Question: So basically i have a menu like this: [home, projects, sounds, contact], with a little circle on top of the menu. so i want it that when i click a menu item the little circle moves to the item(on top of it).
So something like this:

This is my jquery so far:
'''
$(document).ready(function(){
var position = 80;
$('.navP').click(function(){
// change all to black, then change the one I clicked to red
$('#indicatorBar').animate({'margin-left':'+='+position+'px'}, 1000);
$('.navP').css('color', 'white');
$(this).css('color', 'red');
});
});
'''
My html:
'''
<div class ="menuContainer">
<span id="indicatorBar">
<i class="icon-circle"></i>
</span>
<a class="nameBanner" href="#mainPage"> Ipalibo Whyte</a>
<ul>
<li><a class="navP" href="#mainPage">Home</a></li>
<li><a class="navP" href="#projectContents">Projects</a></li>
<li><a class="navP" href="#musicContent">Sounds</a></li>
<li><a class="navP" href="#contactContent">Contact me</a></li>
</ul>
</div>
'''
Css:
'''
#indicatorBar{
top: 0px;
right: 60px;
font-size: 7px;
color: #B4FF47;
}
.menuContainer{
position: fixed;
width: 100%;
top: 0%;
left: 0%;
bottom: 92%;
opacity: 0.7;
z-index:9;
background: #16161F;
animation: fadein 3s;
-moz-animation: fadein 3s; /* Firefox */
-webkit-animation: fadein 3s; /* Safari and Chrome */
-o-animation: fadein 3s; /* Opera */
'''
Examples will be greatly appreciated, Thanks a million !
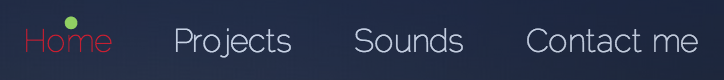
Answer: Here's a quick demo based on the code that you provided: <URL>
Basically, I'm just getting the position of the element that was clicked.
JavaScript:
'''
$('.navP').click(function () {
// move dot
var position = $(this).position().left + $(this).width()/2 - 5;
$('#indicatorBar').animate({
'margin-left': position + 'px'
}, 1000);
// change all to black, then change the one I clicked to red
$('.navP').css('color', 'white');
$(this).css('color', 'red');
});
'''